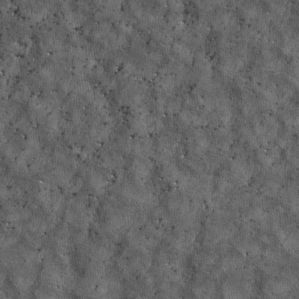
Label: non_frost